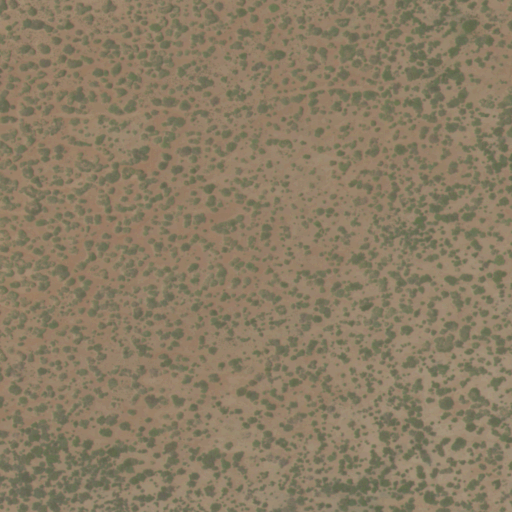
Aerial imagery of depression(s) in New Mexico named Olive Basin containing only shrub